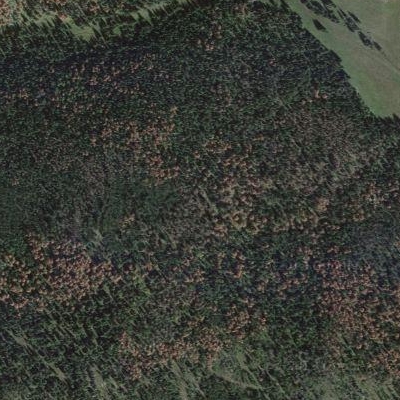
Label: eForest